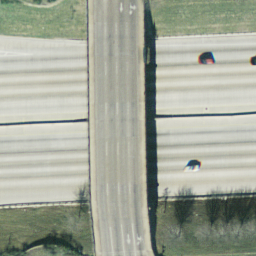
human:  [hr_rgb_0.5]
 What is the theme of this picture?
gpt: overpass

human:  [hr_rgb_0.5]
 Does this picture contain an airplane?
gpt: no

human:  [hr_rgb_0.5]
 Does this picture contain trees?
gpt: yes

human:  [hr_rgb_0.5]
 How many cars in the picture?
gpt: three

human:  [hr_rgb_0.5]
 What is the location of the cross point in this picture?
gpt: center